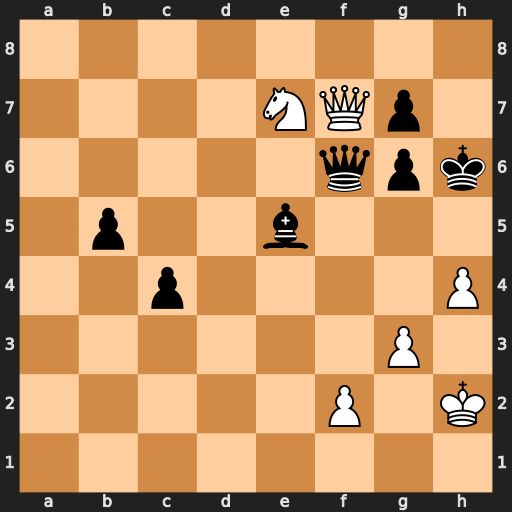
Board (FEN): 8/4NQp1/5qpk/1p2b3/2p4P/6P1/5P1K/8
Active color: w
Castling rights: -
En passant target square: -
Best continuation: Ng8+ Kh7 Nxf6+